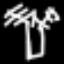
Label: palm tree